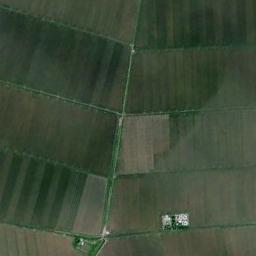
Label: rectangular_farmland